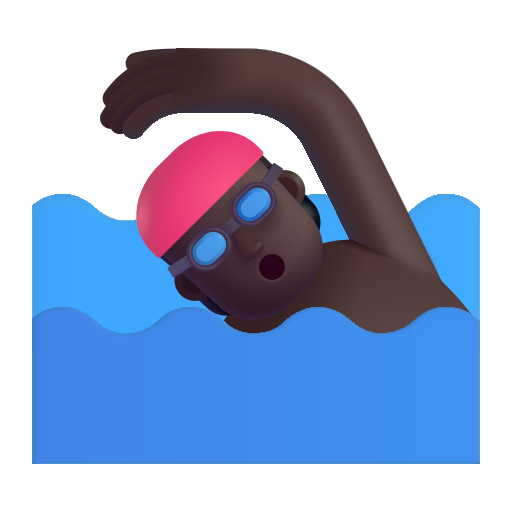
person swimming color dark